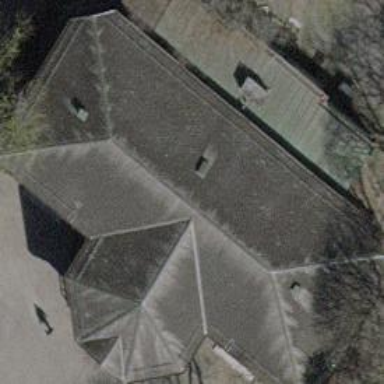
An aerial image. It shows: Building with hipped metal roof.